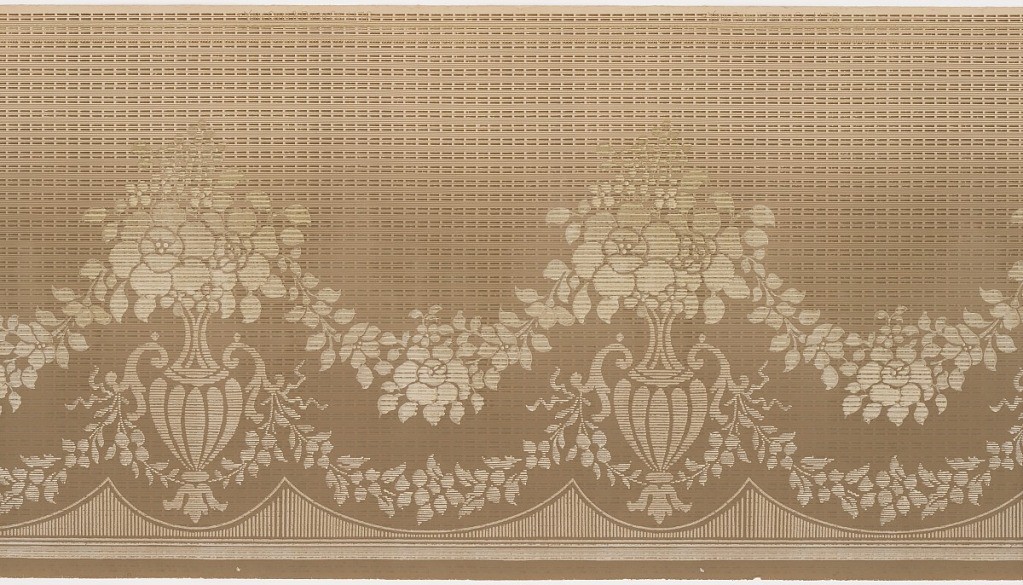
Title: Frieze
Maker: York Card & Paper Co., 1891
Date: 1905–1915
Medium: Machine-printed paper
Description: On gray ground, with horizontal stripes. White vases holding white bouquet, garlands connecting to other vases.